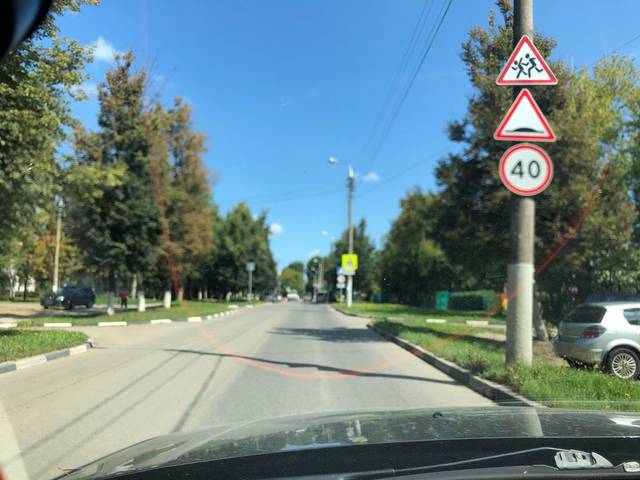
Region: Russia
Coordinates: 54.195, 37.652